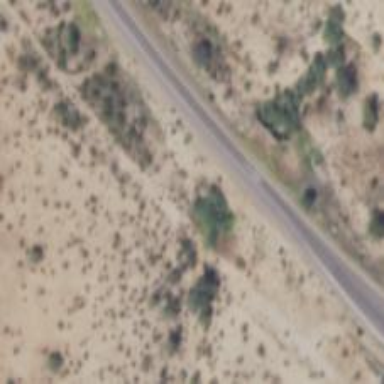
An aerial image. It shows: Asphalt surface bridge on trunk link highway.